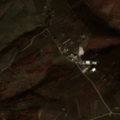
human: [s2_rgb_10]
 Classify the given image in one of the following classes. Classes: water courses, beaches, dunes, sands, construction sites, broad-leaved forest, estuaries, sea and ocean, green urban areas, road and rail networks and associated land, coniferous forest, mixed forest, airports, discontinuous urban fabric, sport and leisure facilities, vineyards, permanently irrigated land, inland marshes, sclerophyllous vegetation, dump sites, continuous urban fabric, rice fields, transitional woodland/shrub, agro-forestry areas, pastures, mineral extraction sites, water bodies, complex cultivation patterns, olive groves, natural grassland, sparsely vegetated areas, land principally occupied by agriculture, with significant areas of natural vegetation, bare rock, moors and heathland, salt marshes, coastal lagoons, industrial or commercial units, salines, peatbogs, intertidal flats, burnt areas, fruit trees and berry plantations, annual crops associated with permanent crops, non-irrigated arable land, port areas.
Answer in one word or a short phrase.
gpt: non-irrigated arable land, complex cultivation patterns, land principally occupied by agriculture, with significant areas of natural vegetation, broad-leaved forest, transitional woodland/shrub